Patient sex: F
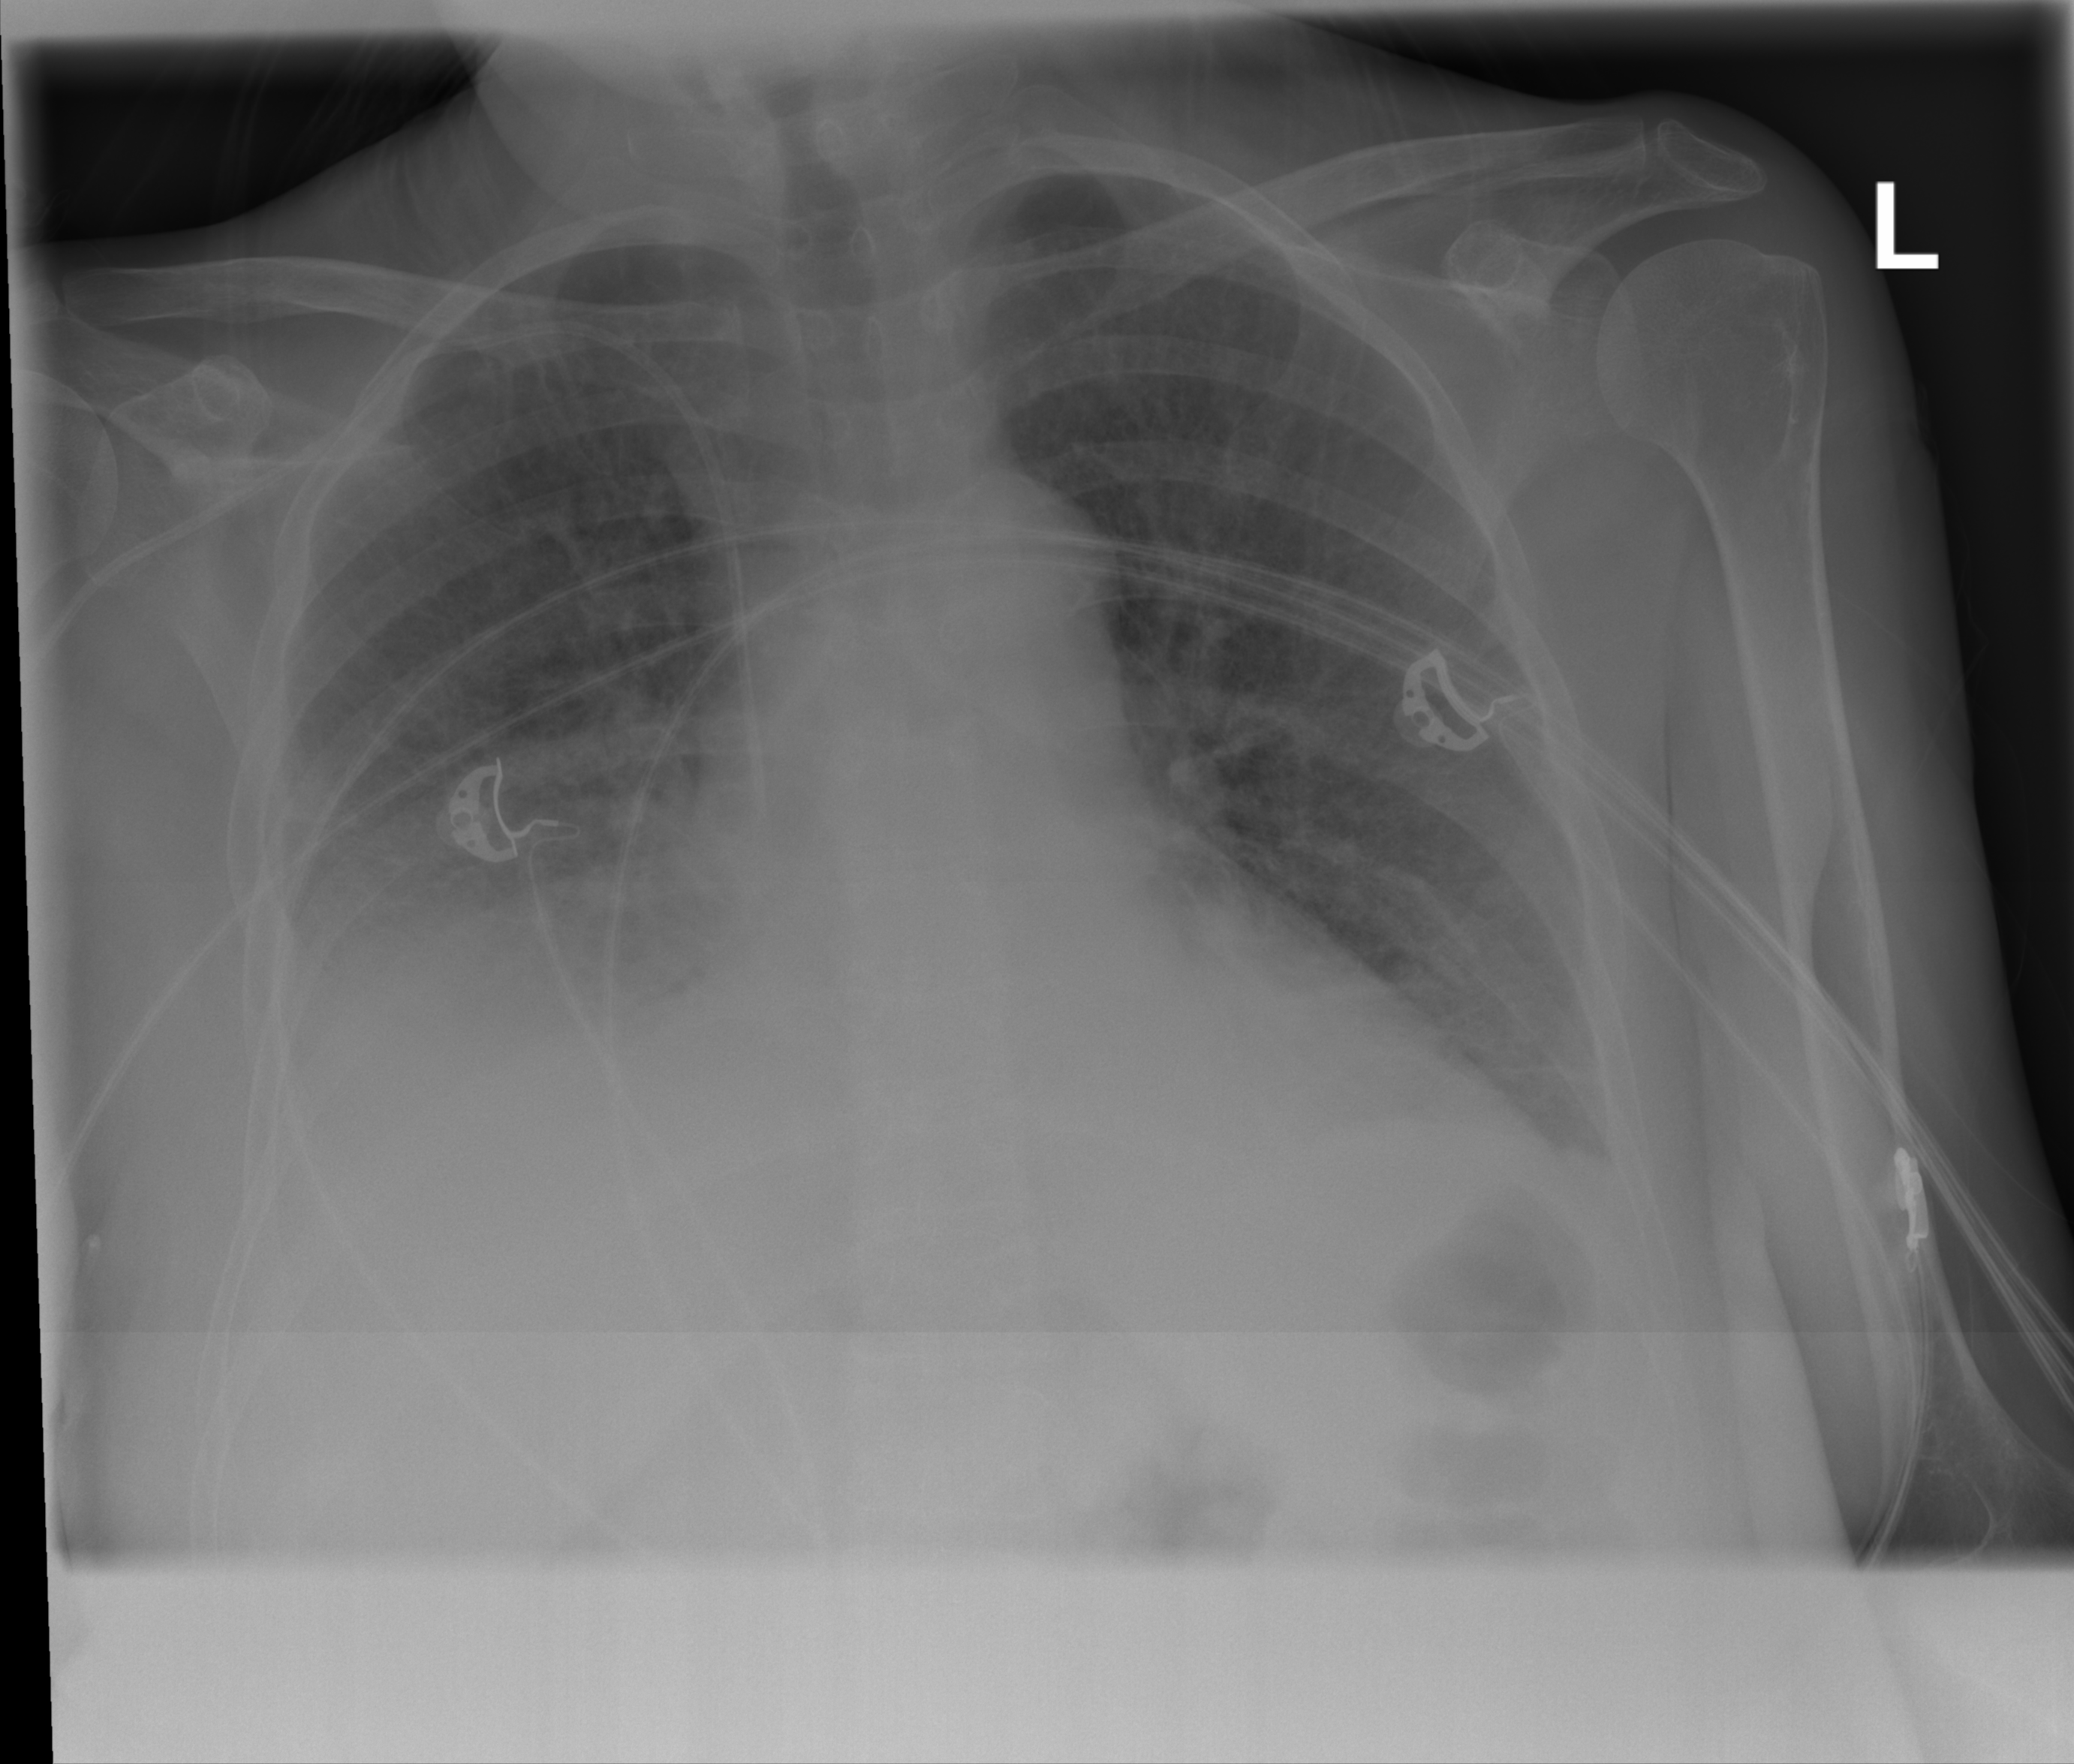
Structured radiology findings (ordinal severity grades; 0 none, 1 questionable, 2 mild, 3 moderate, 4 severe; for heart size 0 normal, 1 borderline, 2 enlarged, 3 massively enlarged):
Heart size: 0
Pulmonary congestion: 0
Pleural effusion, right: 2
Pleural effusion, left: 1
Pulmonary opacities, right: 2
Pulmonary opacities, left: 2
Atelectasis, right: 2
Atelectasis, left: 2